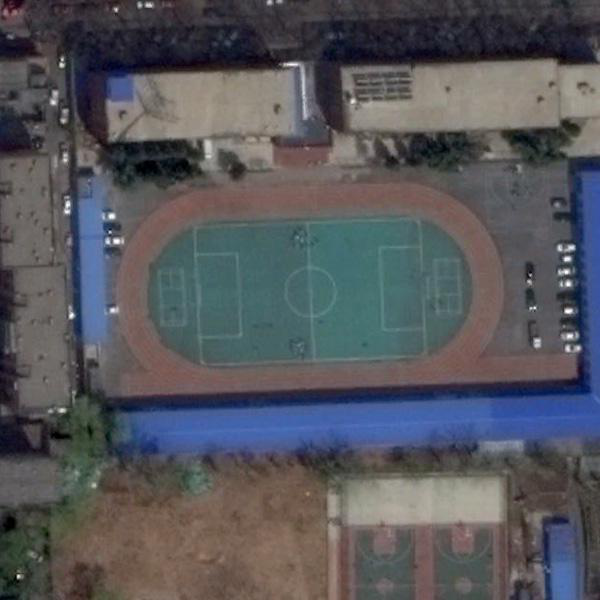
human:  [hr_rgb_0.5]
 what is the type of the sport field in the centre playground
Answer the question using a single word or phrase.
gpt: football field